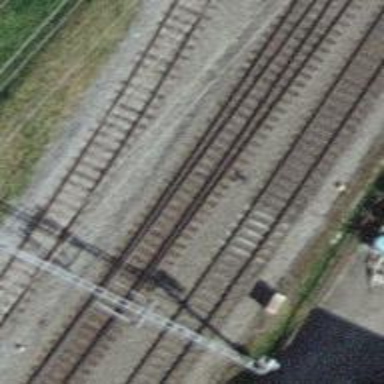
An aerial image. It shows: Railway switch.